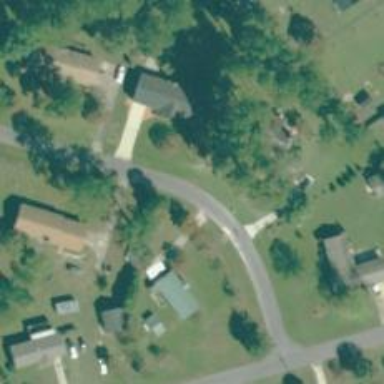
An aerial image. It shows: Residential road.